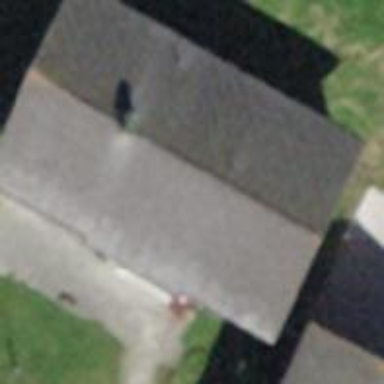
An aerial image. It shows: Building with tile roof.